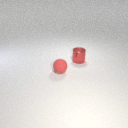
small red rubber sphere in front of small red metal cylinder